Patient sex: M
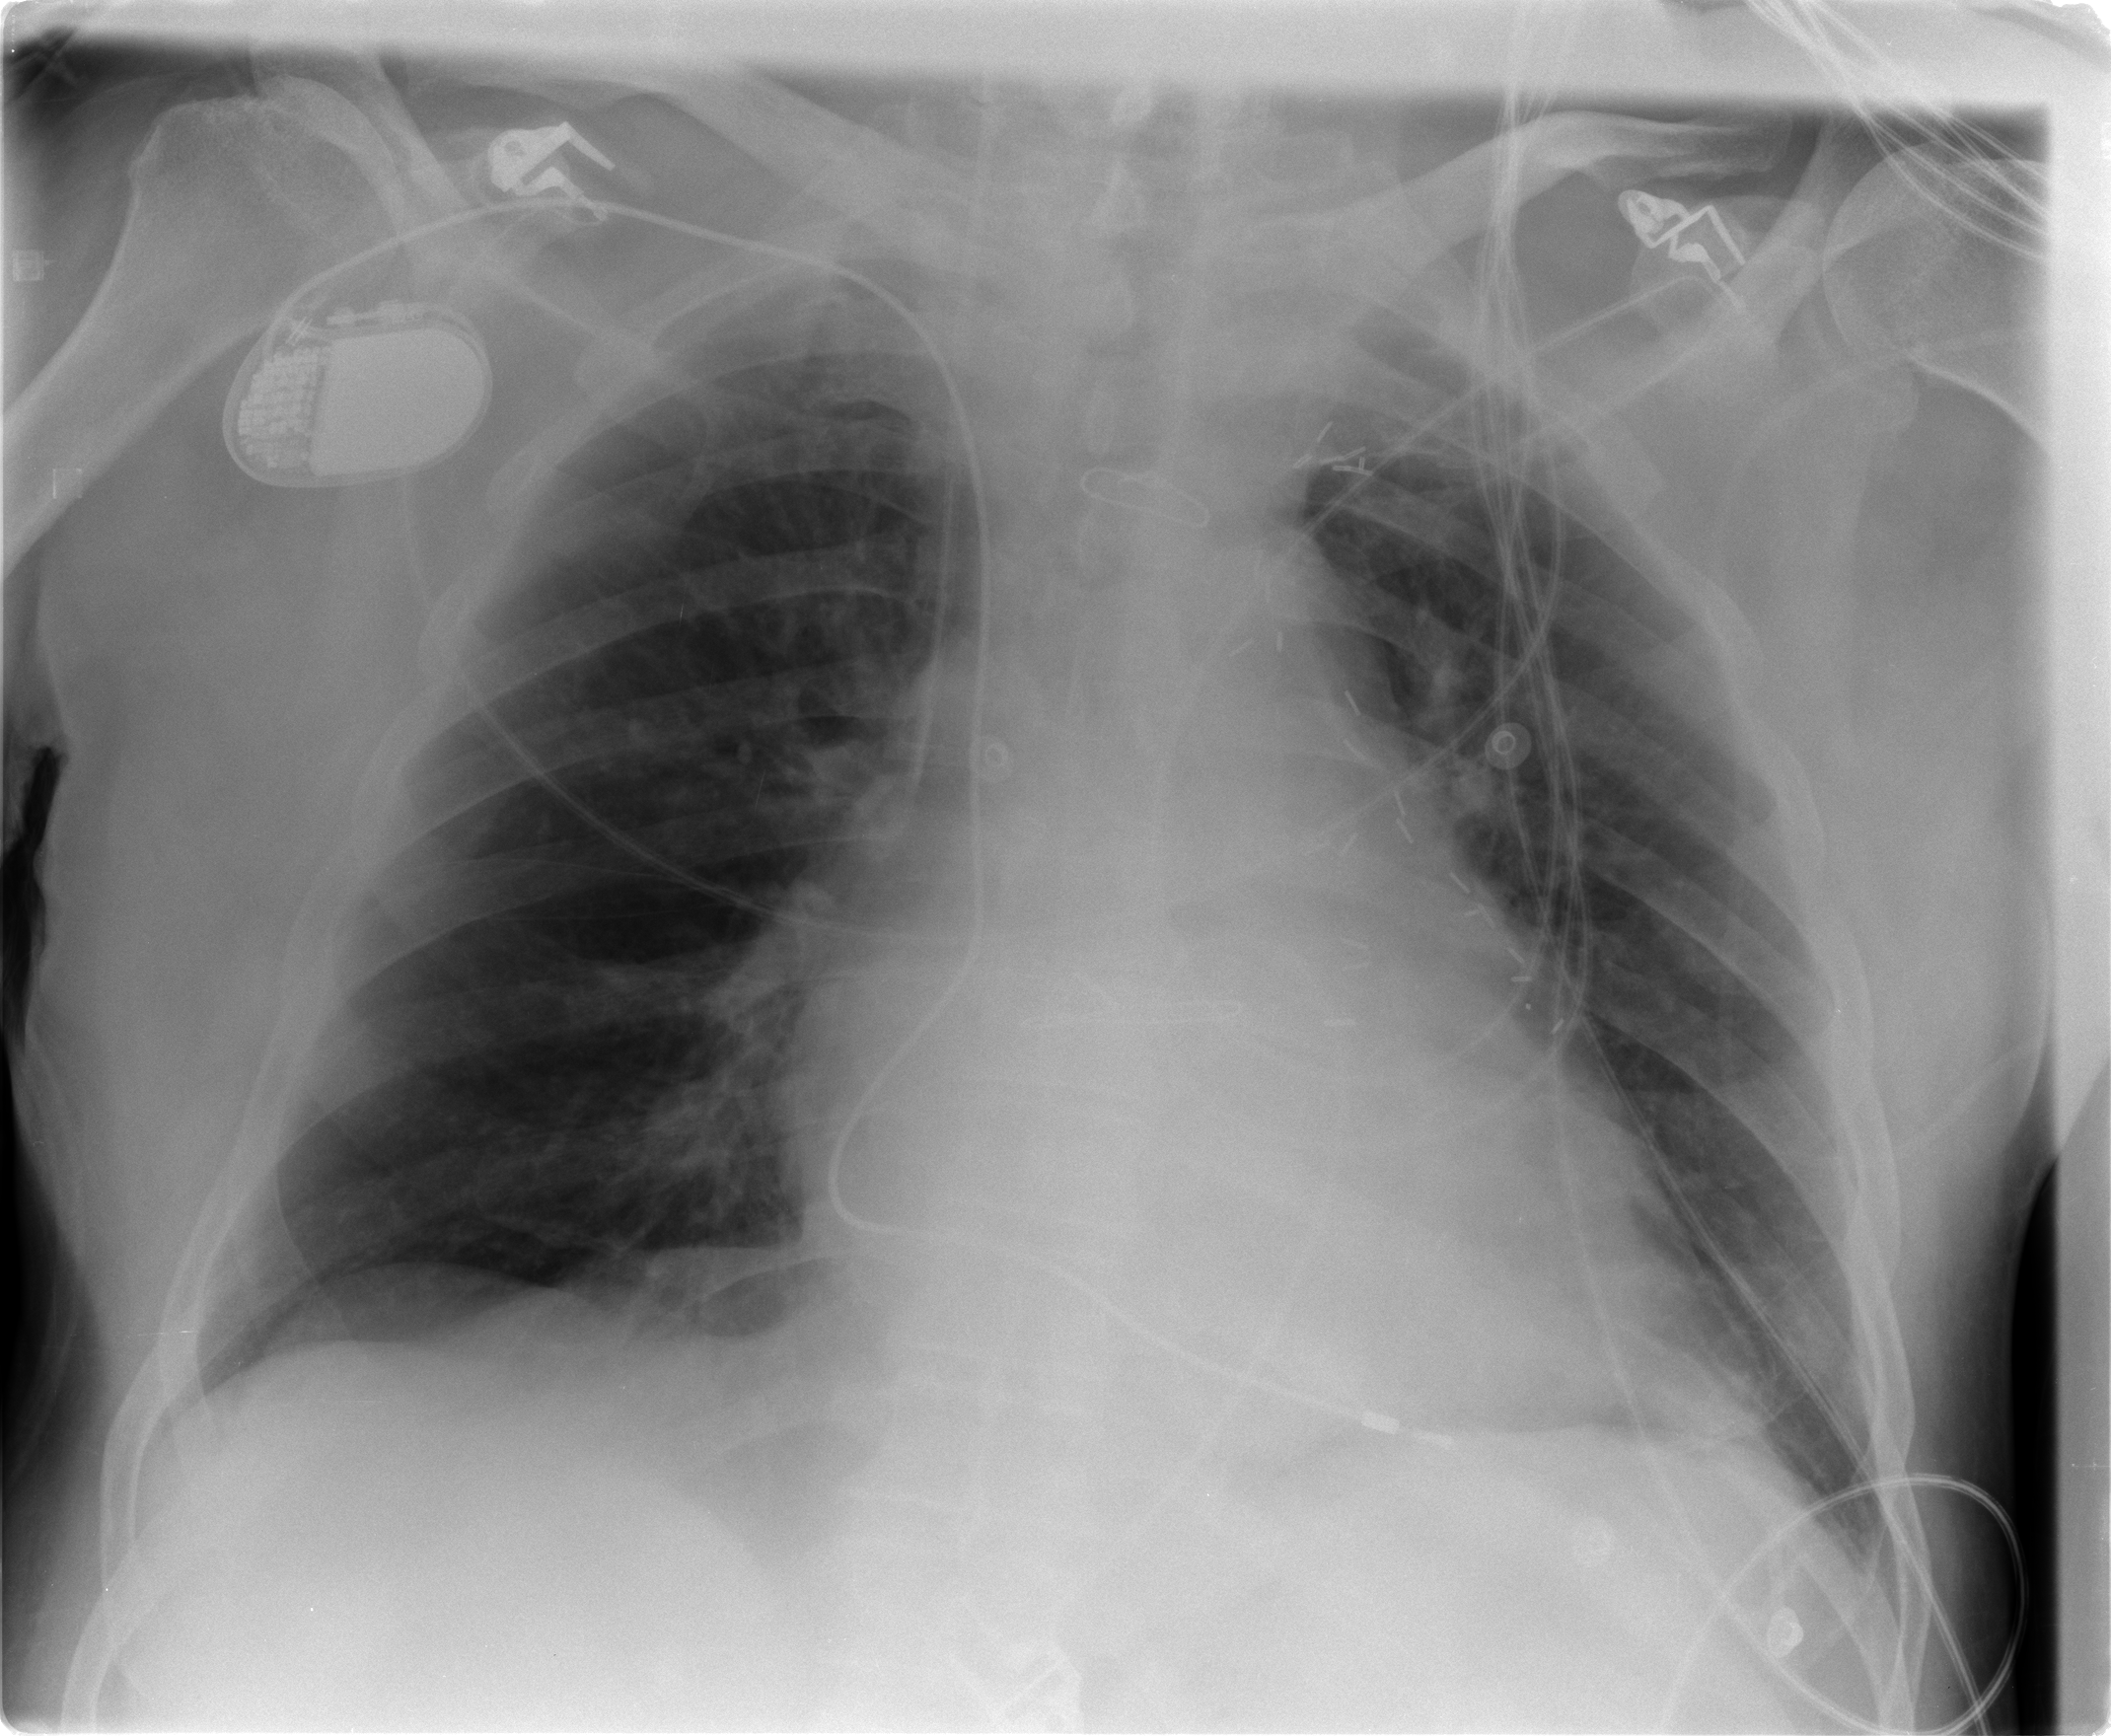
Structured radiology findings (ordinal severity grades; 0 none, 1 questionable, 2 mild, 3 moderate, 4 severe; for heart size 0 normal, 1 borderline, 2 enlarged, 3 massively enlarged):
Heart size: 2
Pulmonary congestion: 0
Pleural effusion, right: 0
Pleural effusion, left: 0
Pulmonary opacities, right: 0
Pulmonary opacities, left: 0
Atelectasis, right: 0
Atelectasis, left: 2